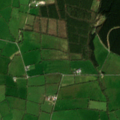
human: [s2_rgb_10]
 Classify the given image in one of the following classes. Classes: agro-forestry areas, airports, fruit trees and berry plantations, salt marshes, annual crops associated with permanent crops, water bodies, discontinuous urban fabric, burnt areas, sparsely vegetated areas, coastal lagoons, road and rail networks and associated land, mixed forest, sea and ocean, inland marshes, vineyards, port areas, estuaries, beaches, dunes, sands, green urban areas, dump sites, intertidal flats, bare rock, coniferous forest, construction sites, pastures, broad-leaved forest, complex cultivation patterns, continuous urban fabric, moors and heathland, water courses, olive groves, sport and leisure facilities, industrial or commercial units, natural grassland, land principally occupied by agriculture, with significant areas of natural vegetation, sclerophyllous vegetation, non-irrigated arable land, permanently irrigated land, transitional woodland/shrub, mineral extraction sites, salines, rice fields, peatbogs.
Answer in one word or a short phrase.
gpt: pastures, coniferous forest